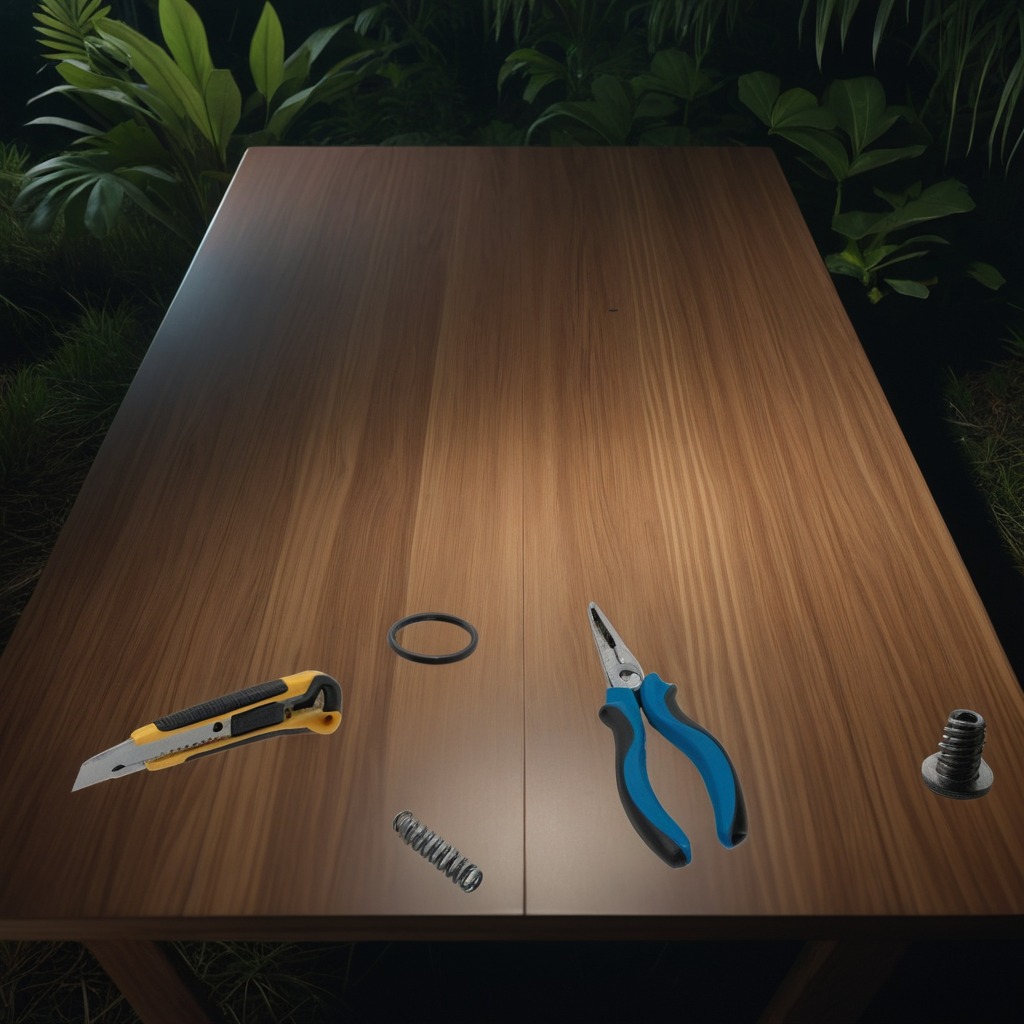
A rubber Oring, a utility knife, a metal machine screw, a pair of pliers, and a coiled metal spring are lying on a wooden table inside a jungle field workshop tent at night.